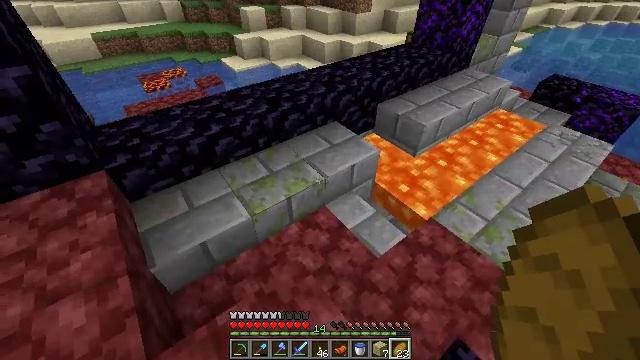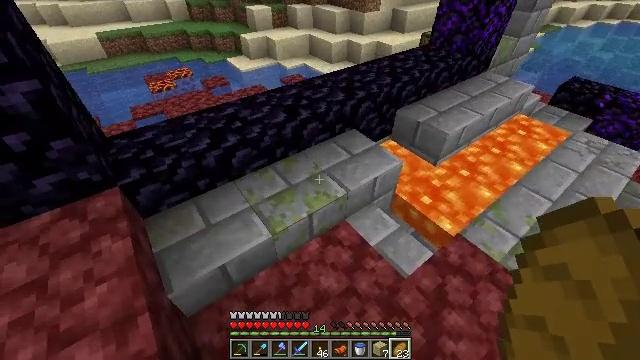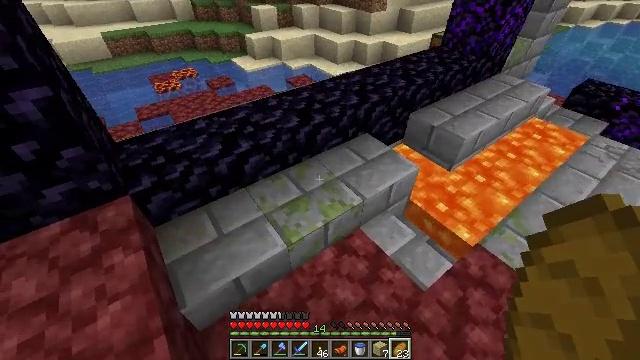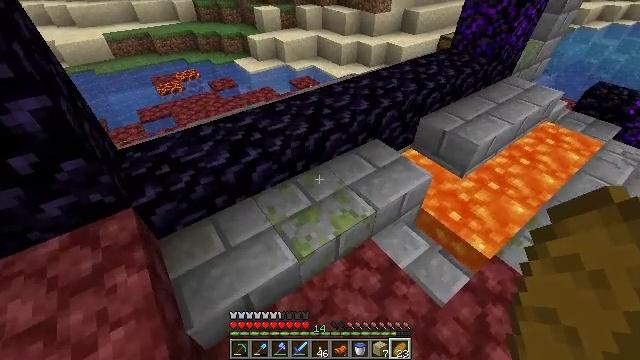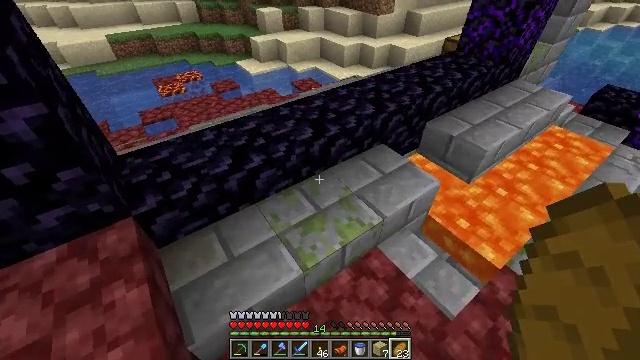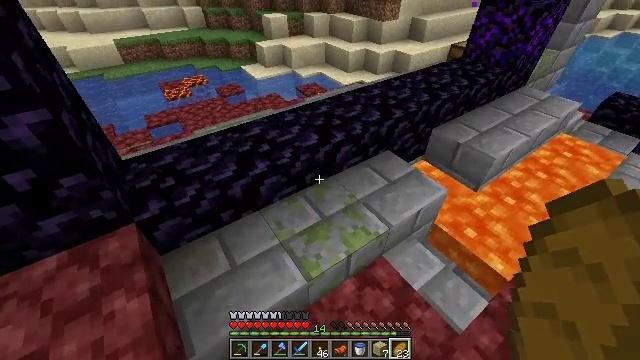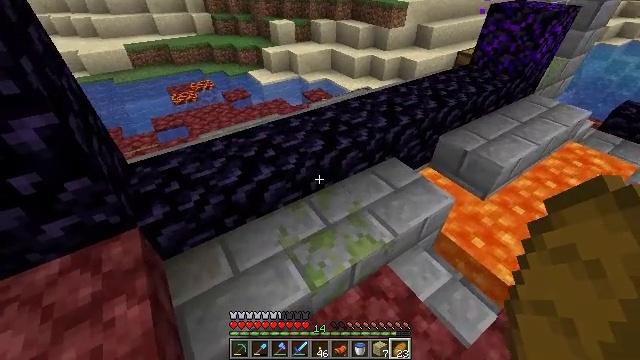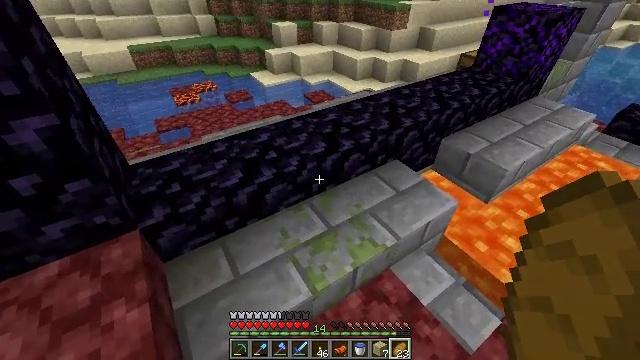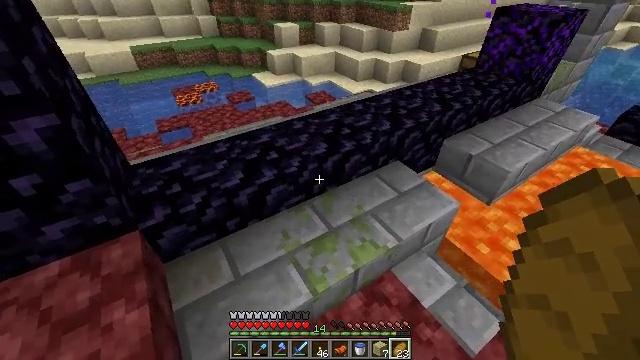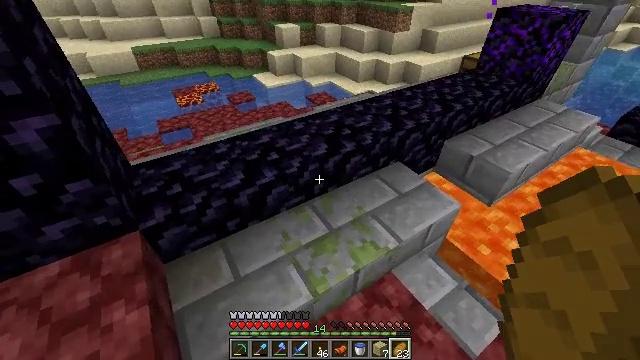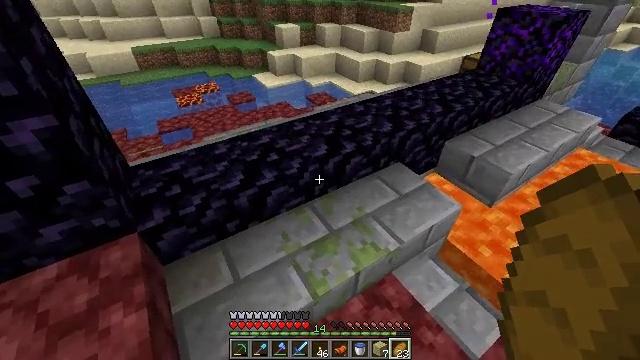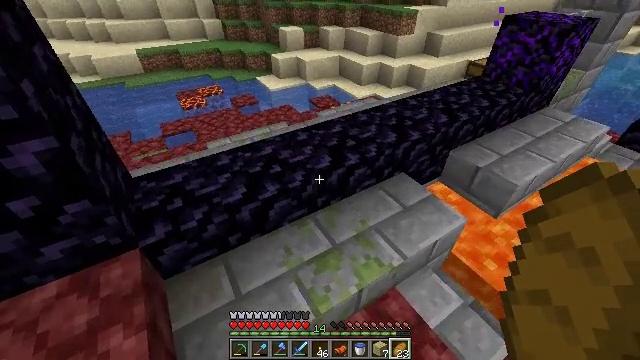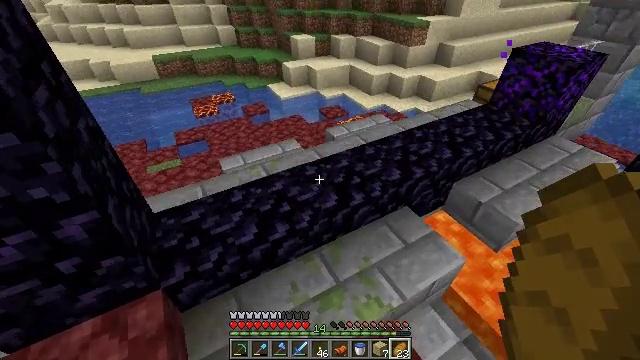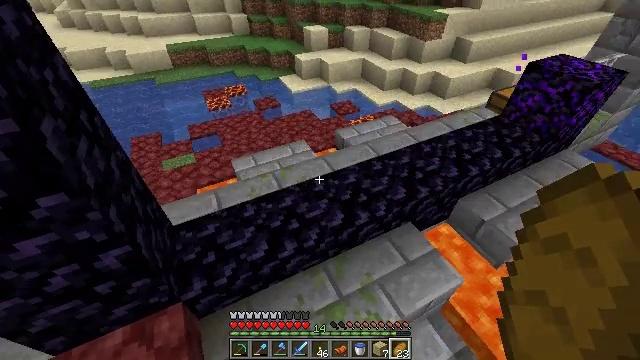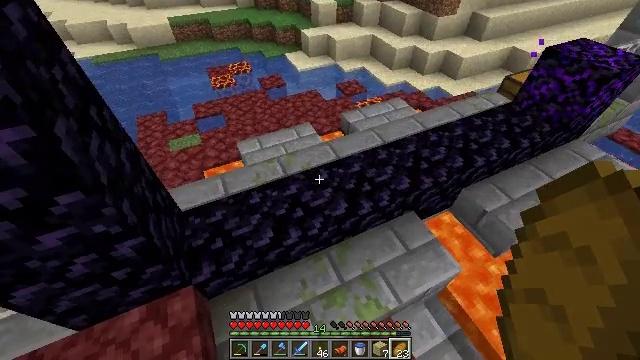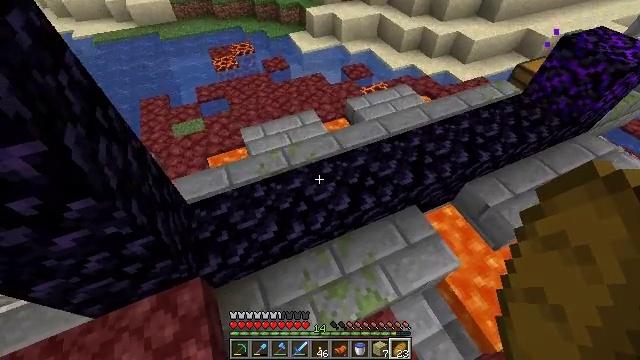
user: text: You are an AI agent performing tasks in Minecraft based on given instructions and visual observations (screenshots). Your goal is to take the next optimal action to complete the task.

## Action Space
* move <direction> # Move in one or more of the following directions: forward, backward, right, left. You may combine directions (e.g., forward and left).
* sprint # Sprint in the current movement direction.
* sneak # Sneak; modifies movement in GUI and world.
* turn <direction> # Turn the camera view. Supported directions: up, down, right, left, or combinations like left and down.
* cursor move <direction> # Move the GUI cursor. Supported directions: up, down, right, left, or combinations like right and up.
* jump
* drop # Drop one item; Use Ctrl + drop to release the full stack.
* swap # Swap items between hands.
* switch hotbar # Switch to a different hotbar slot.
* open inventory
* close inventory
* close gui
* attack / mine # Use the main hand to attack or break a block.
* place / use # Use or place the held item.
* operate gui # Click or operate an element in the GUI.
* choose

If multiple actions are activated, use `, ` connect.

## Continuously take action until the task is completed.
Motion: motion action
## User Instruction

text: Remove a snowball from the inventory.
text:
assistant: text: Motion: move forward and move left
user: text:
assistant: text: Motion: move forward and move left
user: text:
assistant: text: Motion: move forward
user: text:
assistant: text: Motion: no_op
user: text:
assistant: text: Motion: no_op
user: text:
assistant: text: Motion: turn left and up
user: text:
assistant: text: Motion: no_op
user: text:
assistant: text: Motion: no_op
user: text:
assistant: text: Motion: no_op
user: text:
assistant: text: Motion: move forward
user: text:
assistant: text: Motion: move forward, jump
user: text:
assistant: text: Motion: move forward, turn left, jump
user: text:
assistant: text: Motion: move forward, turn left and down, jump
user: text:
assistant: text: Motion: move forward and move left, turn left and down, jump
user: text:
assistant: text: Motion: move forward and move left, turn left and down, jump
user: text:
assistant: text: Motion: move forward and move left, turn down, jump
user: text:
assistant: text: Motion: move forward and move left, turn down, jump
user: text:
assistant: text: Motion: move forward and move left, turn down, jump
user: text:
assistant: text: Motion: move forward and move left, turn right and down
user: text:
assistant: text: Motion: move forward, turn right
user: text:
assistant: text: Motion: move forward, turn right and up
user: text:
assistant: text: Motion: move forward, turn right and up
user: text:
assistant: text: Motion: move forward, turn right and up
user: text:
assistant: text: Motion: move forward, turn right and up
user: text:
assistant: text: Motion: move forward, turn right and up
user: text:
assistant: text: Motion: move forward, turn right and up
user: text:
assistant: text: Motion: move forward, turn up
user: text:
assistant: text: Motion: move forward
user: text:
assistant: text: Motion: move forward
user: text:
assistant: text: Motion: move forward